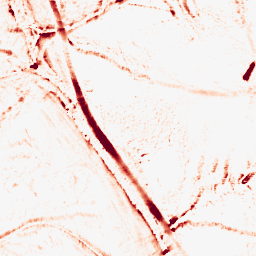
Category: morphological
Decomposition family: morphological_ellipse
Decomposition parameters: operation: opening
width: 10
height: 10
Upsampling method: cubic_mitchell
Upsampling parameters: scale: 2
Upsampling scale: 2